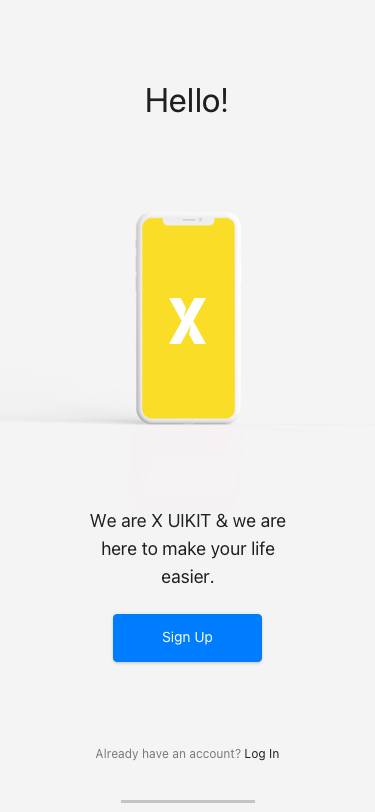
Text in this UI design:
We are X UIKIT & we are here to make your life easier.
Already have an account? Log In
Hello!